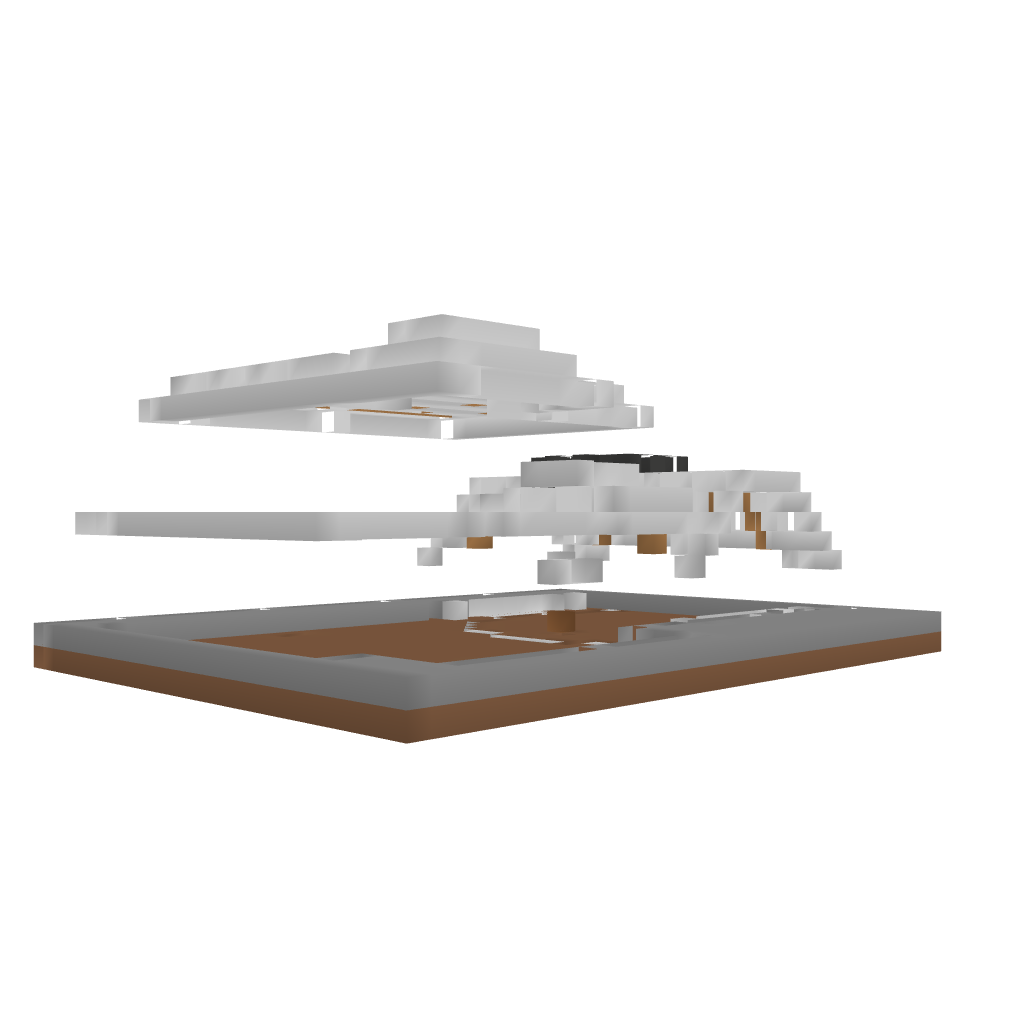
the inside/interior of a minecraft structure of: Modern/Futurist Army Base